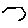
Label: hexagon